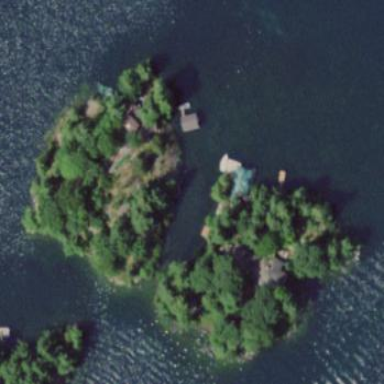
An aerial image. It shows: Islet.